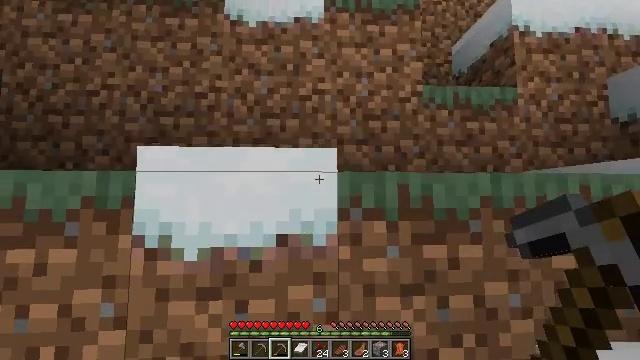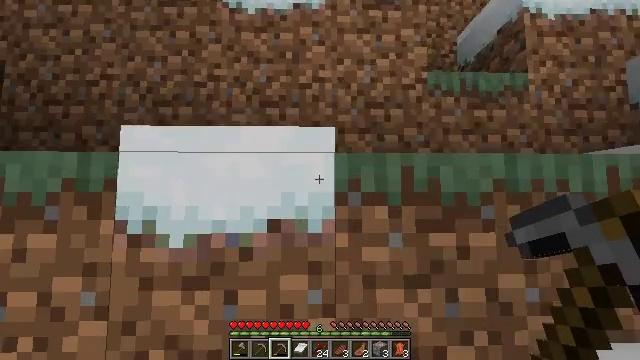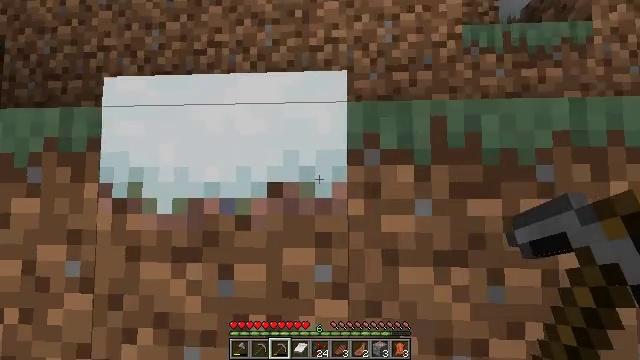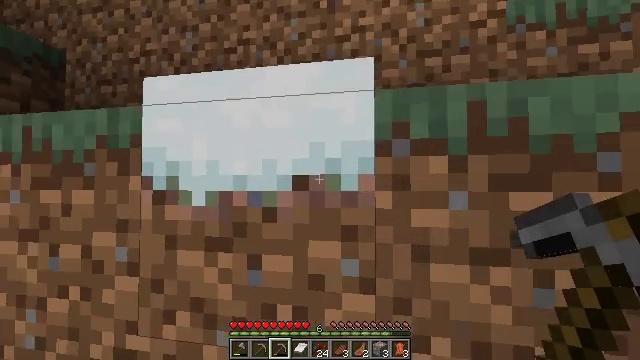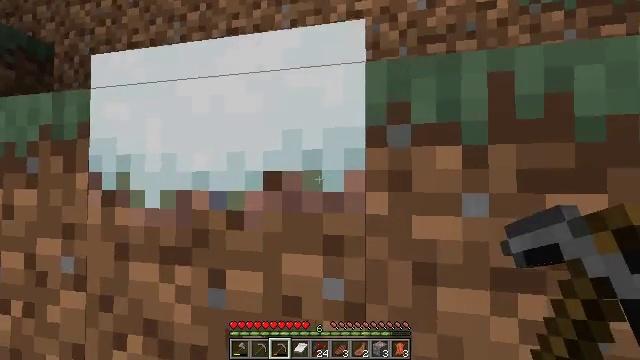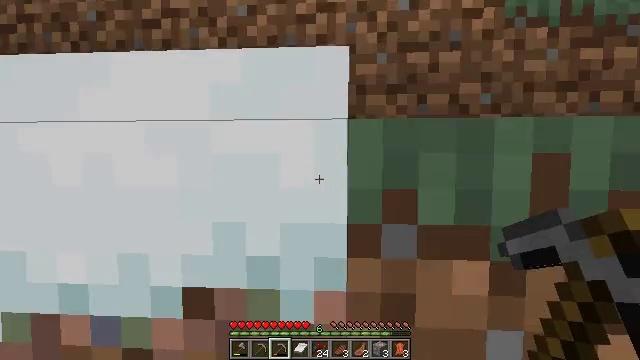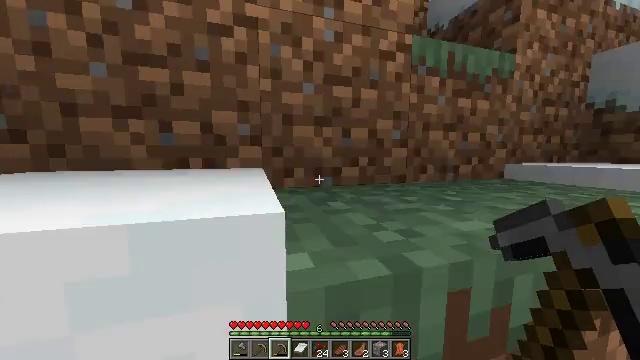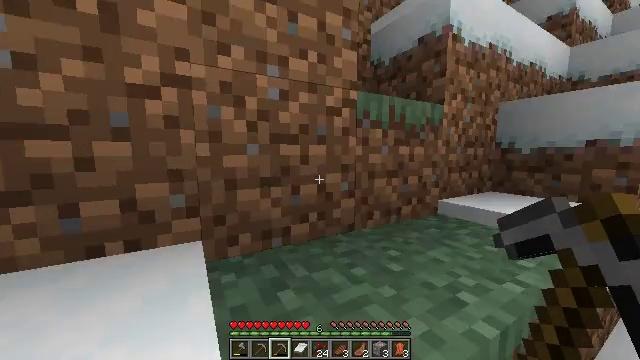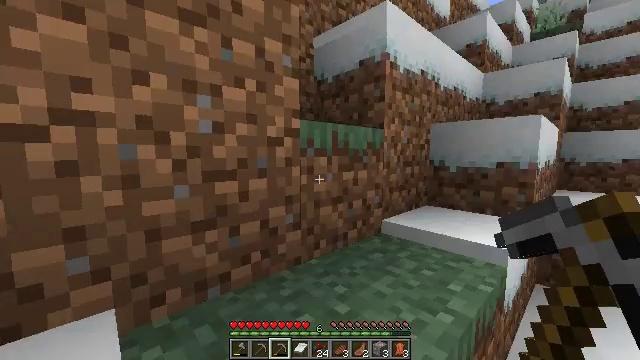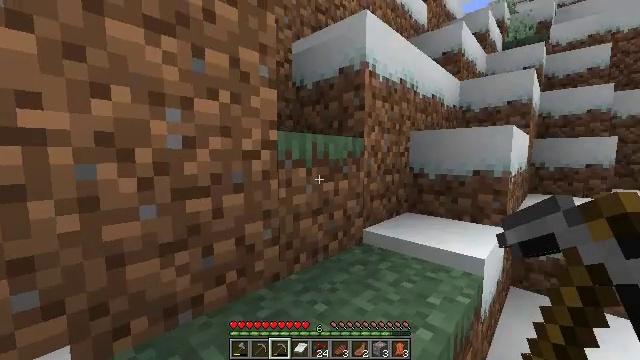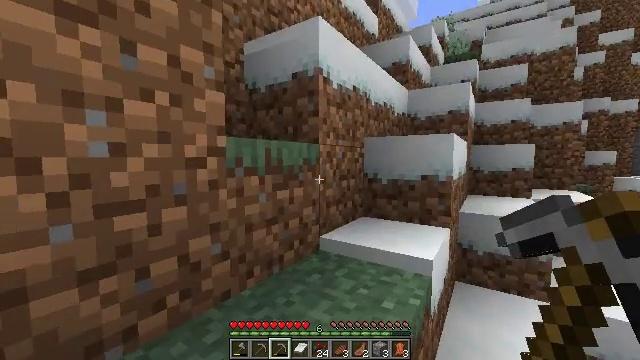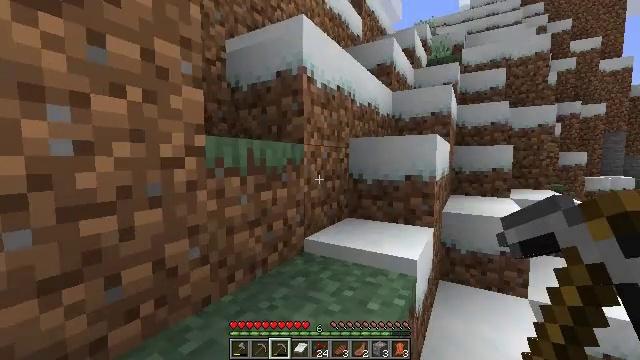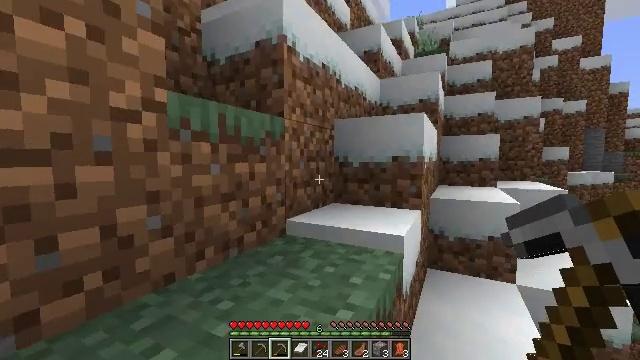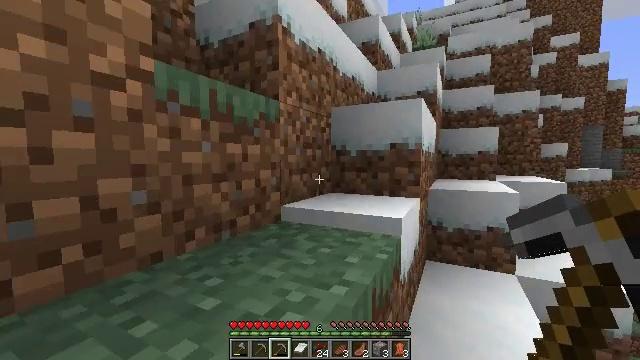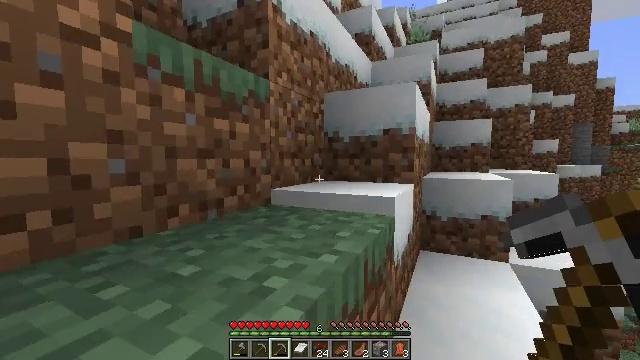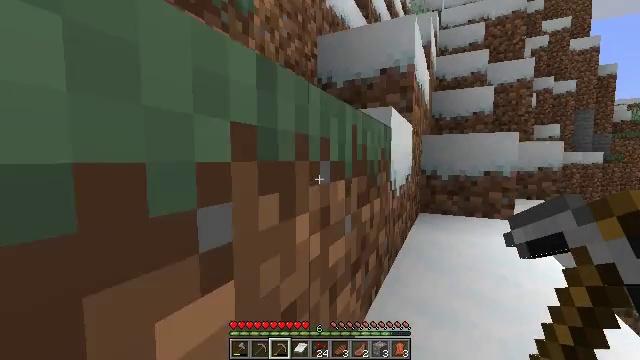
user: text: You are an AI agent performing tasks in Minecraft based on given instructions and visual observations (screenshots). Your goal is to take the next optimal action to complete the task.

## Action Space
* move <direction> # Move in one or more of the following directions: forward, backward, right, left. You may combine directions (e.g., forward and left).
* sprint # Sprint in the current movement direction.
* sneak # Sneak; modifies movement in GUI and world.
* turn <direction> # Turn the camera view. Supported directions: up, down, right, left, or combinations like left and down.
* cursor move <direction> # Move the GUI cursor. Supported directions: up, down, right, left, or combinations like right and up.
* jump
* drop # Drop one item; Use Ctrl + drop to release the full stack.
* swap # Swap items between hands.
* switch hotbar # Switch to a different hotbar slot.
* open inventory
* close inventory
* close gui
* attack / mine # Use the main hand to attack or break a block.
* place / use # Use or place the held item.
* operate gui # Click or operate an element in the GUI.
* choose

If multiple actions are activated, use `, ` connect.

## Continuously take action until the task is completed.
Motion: motion action
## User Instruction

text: Dig out the mushroom stem.
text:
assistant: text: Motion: move forward, sprint, turn left, jump
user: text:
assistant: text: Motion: move forward, sprint, turn left and down, jump
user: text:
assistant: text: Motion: move forward, sprint, turn left and down, jump
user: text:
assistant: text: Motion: move forward, sprint, jump
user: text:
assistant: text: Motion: move forward, sprint, turn right and down, jump
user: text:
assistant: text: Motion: move forward, sprint, turn right and down, jump
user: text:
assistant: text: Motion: move forward, sprint, turn right, jump
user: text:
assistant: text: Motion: move forward, sprint, turn right, jump
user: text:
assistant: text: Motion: move forward, sprint, turn right, jump
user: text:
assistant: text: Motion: move forward, sprint, turn right, jump
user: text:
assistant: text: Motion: move forward, sprint, turn right, jump
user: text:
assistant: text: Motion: move forward, sprint, turn right, jump
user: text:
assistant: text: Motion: move forward, sprint, jump
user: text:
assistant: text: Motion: move forward, sprint, turn right, jump
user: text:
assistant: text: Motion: move forward, sprint, jump
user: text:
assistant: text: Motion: move forward, sprint, jump
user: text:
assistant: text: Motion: move forward, sprint, jump
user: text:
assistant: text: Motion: move forward, sprint, jump
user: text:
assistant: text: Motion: move forward, sprint, turn right, jump
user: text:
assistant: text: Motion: move forward, sprint, turn right, jump
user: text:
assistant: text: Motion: move forward, sprint, turn right, jump
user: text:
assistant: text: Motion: move forward, sprint, turn right, jump
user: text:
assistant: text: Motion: move forward, sprint, turn right, jump
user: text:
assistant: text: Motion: move forward, sprint, jump
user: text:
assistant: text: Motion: move forward, sprint, jump
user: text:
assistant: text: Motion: move forward, sprint, jump
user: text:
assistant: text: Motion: move forward, sprint, turn right, jump
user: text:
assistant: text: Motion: move forward, sprint, turn right, jump
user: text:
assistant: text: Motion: move forward, sprint, jump
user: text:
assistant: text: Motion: move forward, sprint, jump